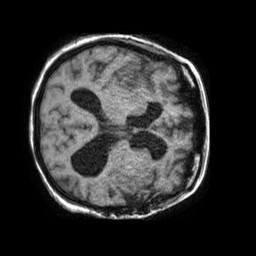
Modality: T1w
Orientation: axial
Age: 77
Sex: female
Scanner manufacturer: philips
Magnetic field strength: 1.5 T
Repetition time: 0.007598 s
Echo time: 0.003462 s